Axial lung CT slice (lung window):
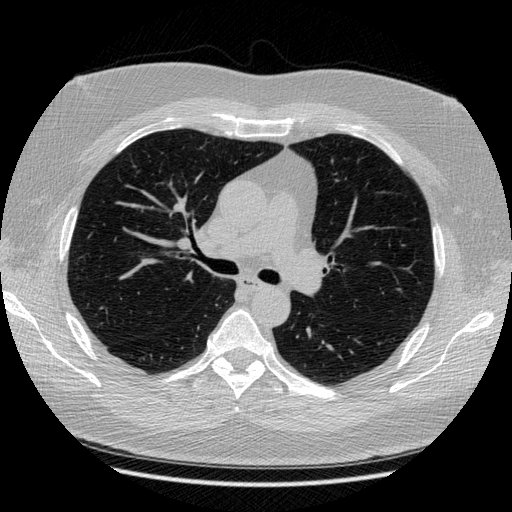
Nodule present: no